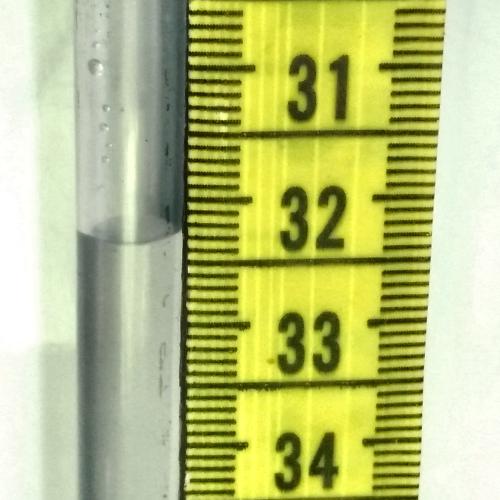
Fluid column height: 32.3 cm